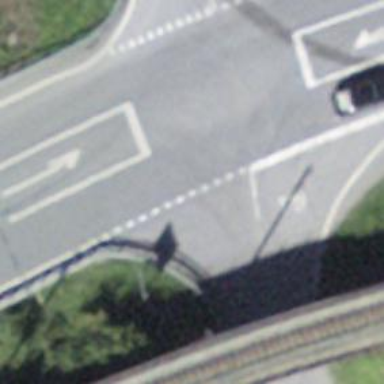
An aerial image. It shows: Stop road.